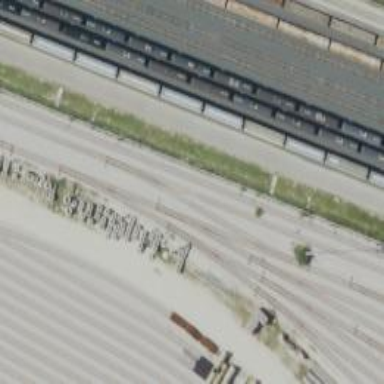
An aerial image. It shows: Rail spur service.